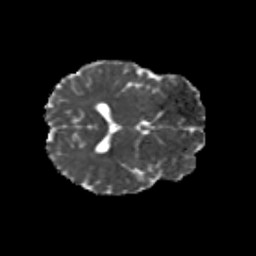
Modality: MD
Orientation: axial
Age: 33
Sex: female
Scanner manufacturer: siemens
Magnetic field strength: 3 T
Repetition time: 8.6 s
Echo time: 0.095 s